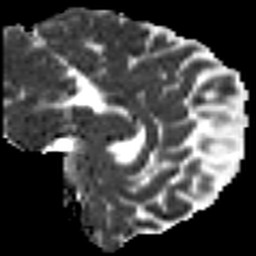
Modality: MD
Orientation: sagittal
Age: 26
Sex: male
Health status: healthy
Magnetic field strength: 3 T
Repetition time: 8.4 s
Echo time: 0.0926 s